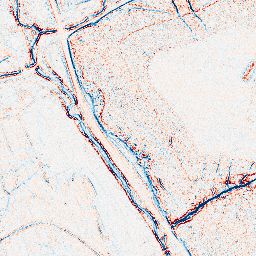
Category: edge_preserving
Decomposition family: bilateral
Decomposition parameters: d: 5
sigma_color: 25
sigma_space: 150
Upsampling method: cubic_catmull_rom
Upsampling parameters: scale: 8
Upsampling scale: 8